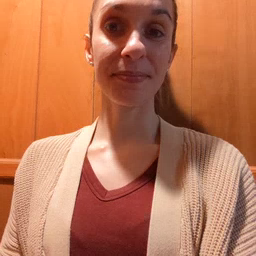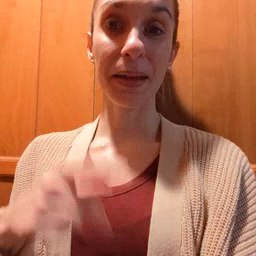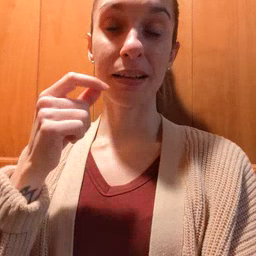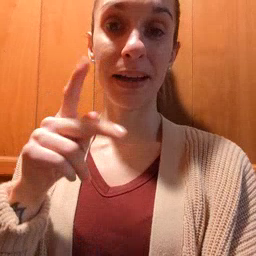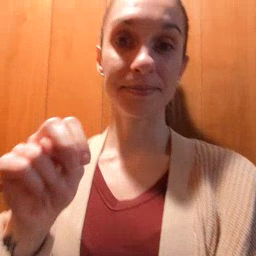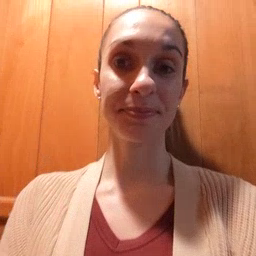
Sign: pen